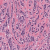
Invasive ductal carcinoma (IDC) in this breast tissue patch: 1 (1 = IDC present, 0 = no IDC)